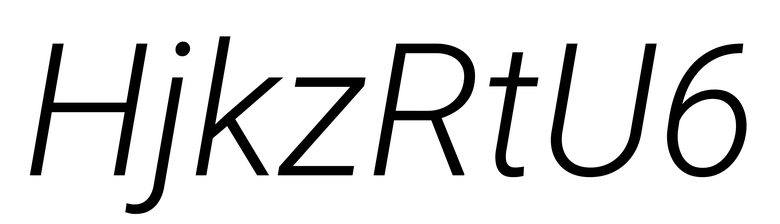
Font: Roboto-Italic_Light_Italic